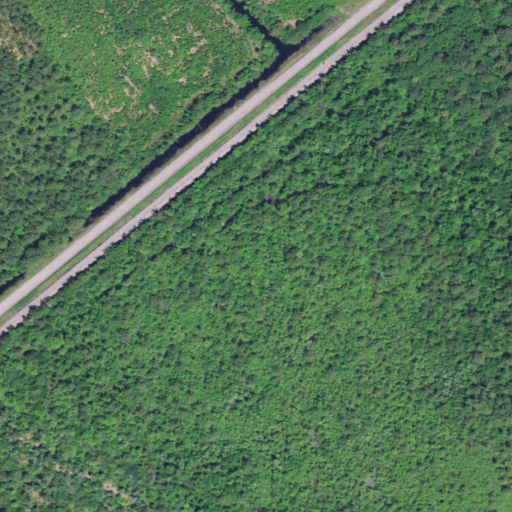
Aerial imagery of depression(s) in South Carolina named Buck Head Bay containing woody wetlands, open development, low intensity development, medium intensity development, and cultivated crops